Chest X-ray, PA view. Patient: 65 years old, sex F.
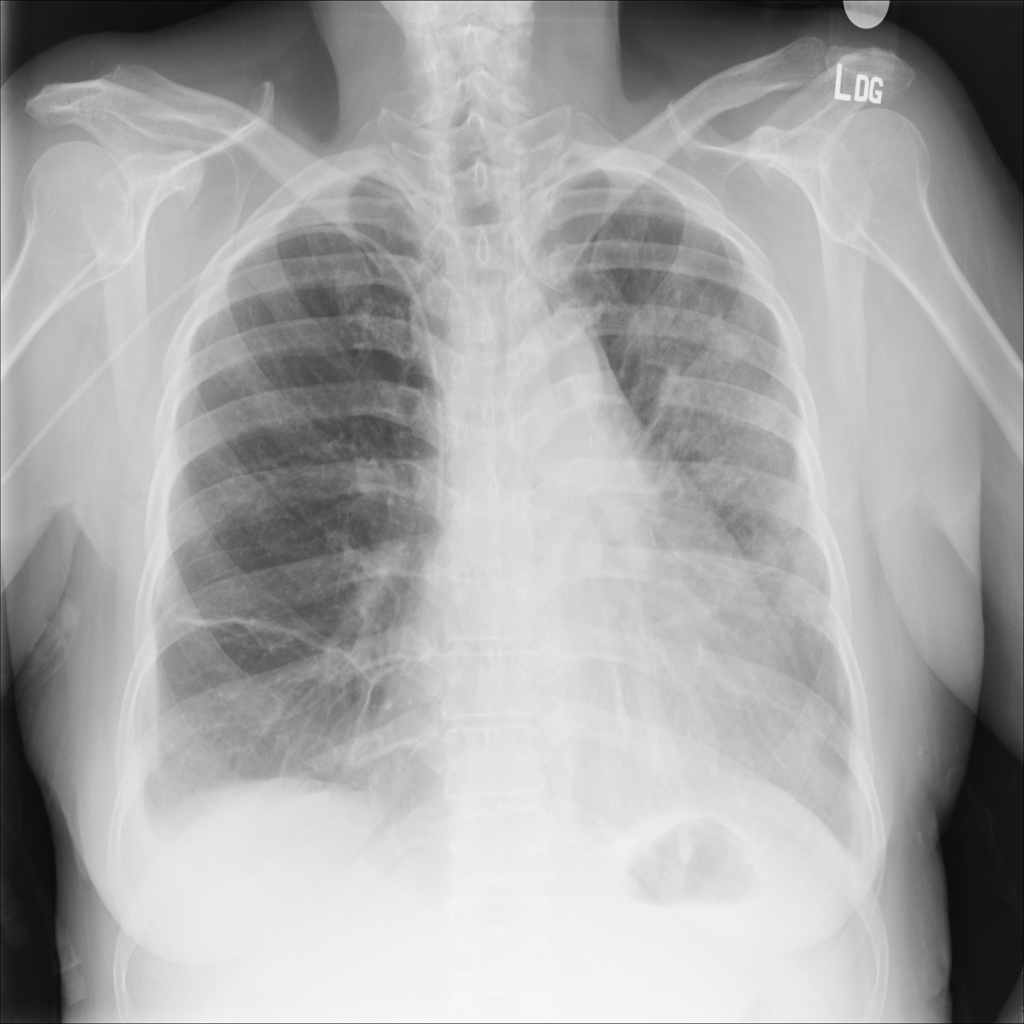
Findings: Infiltration, Nodule